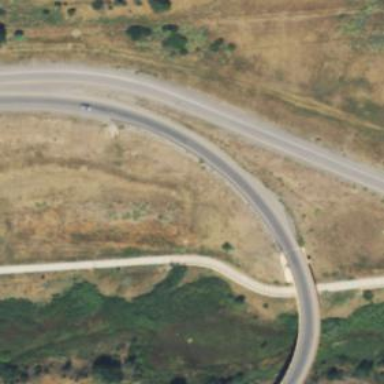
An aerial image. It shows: Trunk link highway.